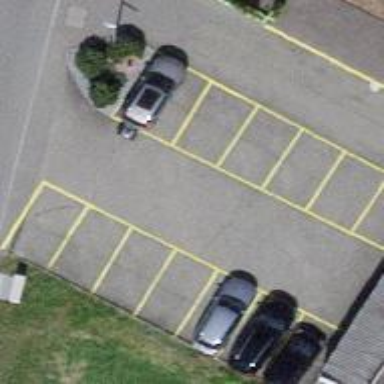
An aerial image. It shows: Parking area with asphalt surface.